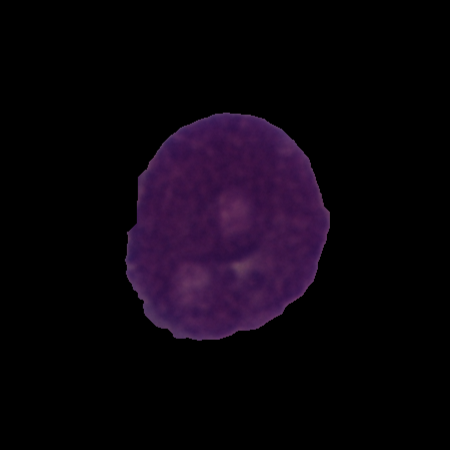
Label: cancer